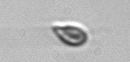
Label: Cryptophyta